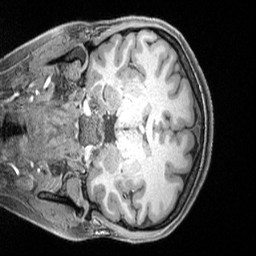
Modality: T1w
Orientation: coronal
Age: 22
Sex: female
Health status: ill
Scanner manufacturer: siemens
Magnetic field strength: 3 T
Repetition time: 2.4 s
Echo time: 0.00222 s